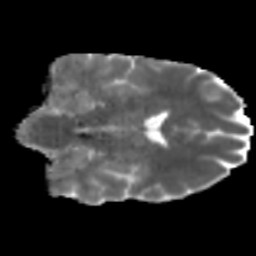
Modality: MD
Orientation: coronal
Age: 46
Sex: male
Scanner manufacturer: siemens
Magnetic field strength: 3 T
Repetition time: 5 s
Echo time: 0.092 s